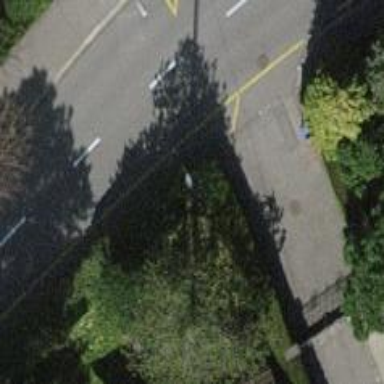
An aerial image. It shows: Kerb barrier.